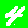
Digit: 4